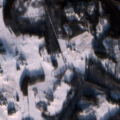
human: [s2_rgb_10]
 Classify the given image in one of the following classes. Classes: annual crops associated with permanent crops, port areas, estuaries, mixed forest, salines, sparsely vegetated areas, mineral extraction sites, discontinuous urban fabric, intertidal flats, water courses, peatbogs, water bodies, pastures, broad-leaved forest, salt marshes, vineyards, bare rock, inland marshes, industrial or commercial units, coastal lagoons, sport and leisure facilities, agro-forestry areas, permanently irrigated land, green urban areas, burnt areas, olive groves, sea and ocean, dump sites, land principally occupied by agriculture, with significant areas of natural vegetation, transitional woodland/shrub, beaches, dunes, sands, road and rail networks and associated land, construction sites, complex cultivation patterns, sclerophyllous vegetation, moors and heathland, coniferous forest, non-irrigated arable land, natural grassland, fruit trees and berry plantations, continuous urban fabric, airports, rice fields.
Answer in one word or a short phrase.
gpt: non-irrigated arable land, land principally occupied by agriculture, with significant areas of natural vegetation, coniferous forest, mixed forest, peatbogs